Question: I know too little about design to pull this off.
I am trying to make a UserControl with a special border. The border should look like this:

The header is a label (or textblock if is a must) with the content set at init time.
The border must stop before the header and start again after the header with a margin like described.
The border will house a frame or grid which must confrom to the border shape (probably with a mask) The entire background must be transparent or alpha-ed (Color #000000XX) which is important because the header cant just "hide" the rectangle by being on top.
I'd appreciate directions to achieve this. Blend from visual studio 2012 is available.
Thank you
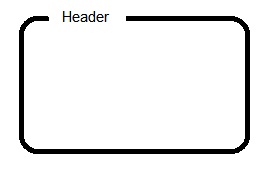
Answer: here you go
I made use of 'HeaderedContentControl' which allows you to have a header and a content which you can further use in a template of your preference
'''
<HeaderedContentControl x:Class="CSharpWPF.MyUserControl"
xmlns="http://schemas.microsoft.com/winfx/2006/xaml/presentation"
xmlns:x="http://schemas.microsoft.com/winfx/2006/xaml"
xmlns:mc="http://schemas.openxmlformats.org/markup-compatibility/2006"
xmlns:d="http://schemas.microsoft.com/expression/blend/2008"
mc:Ignorable="d"
d:DesignHeight="300"
d:DesignWidth="300"
Header="Header">
<HeaderedContentControl.Template>
<ControlTemplate TargetType="HeaderedContentControl">
<Grid>
<Border BorderBrush="Black"
BorderThickness="4"
CornerRadius="10"
Padding="4"
Margin="10">
<ContentPresenter />
</Border>
<TextBlock Text="{TemplateBinding Header}"
Background="White"
HorizontalAlignment="Left"
VerticalAlignment="Top"
FontSize="13"
Margin="25,0,0,0"
Padding="10,0"/>
</Grid>
</ControlTemplate>
</HeaderedContentControl.Template>
<Grid>
<TextBlock Text="content" />
</Grid>
</HeaderedContentControl>
'''
result

try this template, I did try to achieve by pure xaml
'''
<HeaderedContentControl.Template>
<ControlTemplate TargetType="HeaderedContentControl">
<DockPanel x:Name="root"
LastChildFill="True"
Margin="10">
<DockPanel.Resources>
<Style TargetType="Border">
<Setter Property="BorderBrush"
Value="Black" />
<Setter Property="Width"
Value="30" />
<Setter Property="Height"
Value="30" />
<Setter Property="CornerRadius"
Value="10" />
</Style>
</DockPanel.Resources>
<Grid DockPanel.Dock="Top"
Height="20">
<Grid.ColumnDefinitions>
<ColumnDefinition Width="20" />
<ColumnDefinition Width="auto" />
<ColumnDefinition Width="*" />
<ColumnDefinition Width="20" />
</Grid.ColumnDefinitions>
<Border BorderThickness="4,4,0,0" />
<Border BorderThickness="0,4,0,0"
Grid.Column="2"
Width="auto"
CornerRadius="0" />
<Border BorderThickness="0,4,4,0"
Grid.Column="3"
HorizontalAlignment="Right" />
<TextBlock Text="{TemplateBinding Header}"
FontSize="13"
Grid.Column="1"
Margin="10,-10"
VerticalAlignment="Top" />
</Grid>
<Grid Height="20"
DockPanel.Dock="Bottom">
<Border BorderThickness="4,0,4,4"
Width="auto"
VerticalAlignment="Bottom" />
</Grid>
<Border BorderThickness="4,0,0,0"
DockPanel.Dock="Left"
Height="auto"
Width="20"
CornerRadius="0" />
<Border BorderThickness="0,0,4,0"
DockPanel.Dock="Right"
Width="20"
Height="auto"
CornerRadius="0" />
<ContentPresenter Margin="-10" />
</DockPanel>
</ControlTemplate>
</HeaderedContentControl.Template>
'''
other approach might include some code behind if this is not suitable
result